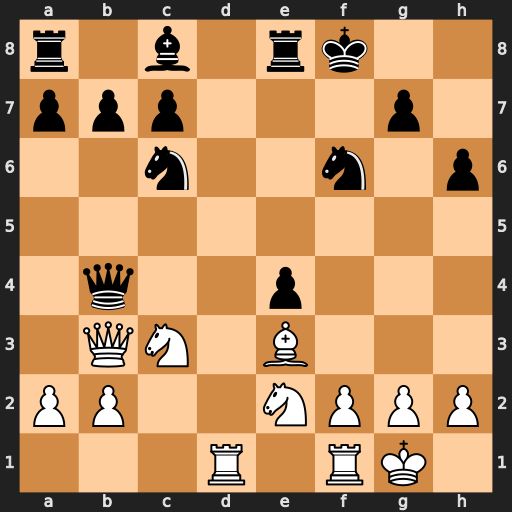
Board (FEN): r1b1rk2/ppp3p1/2n2n1p/8/1q2p3/1QN1B3/PP2NPPP/3R1RK1
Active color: w
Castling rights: -
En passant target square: -
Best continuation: Qxb4+ Nxb4 Bc5+ Kg8 Bxb4